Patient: sex M, age 68
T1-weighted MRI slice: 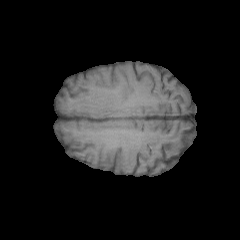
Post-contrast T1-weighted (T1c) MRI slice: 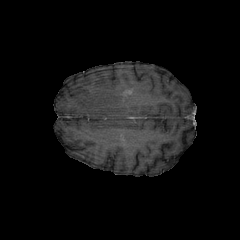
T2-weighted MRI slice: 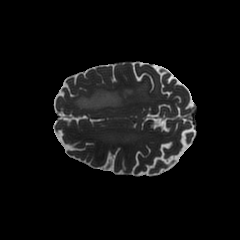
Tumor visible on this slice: yes
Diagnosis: Glioblastoma, IDH-wildtype
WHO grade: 4